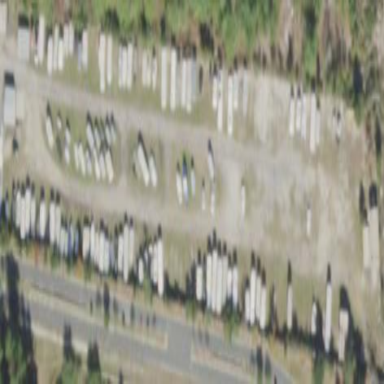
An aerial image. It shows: Storage rental shop for boats.